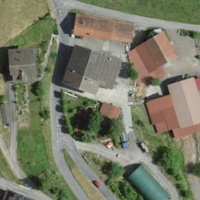
EUNIS habitat code: 55
Species observed at this site:
Primula veris
Linaria vulgaris